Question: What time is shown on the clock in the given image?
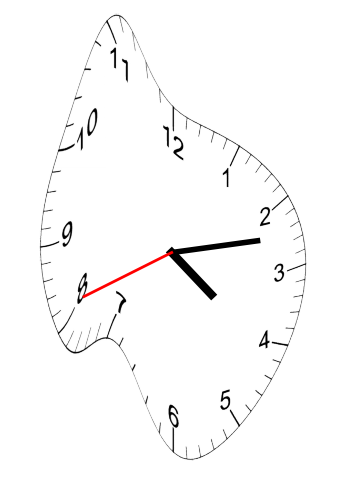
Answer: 04:12:41